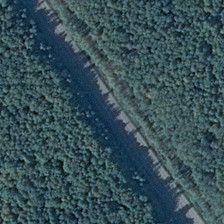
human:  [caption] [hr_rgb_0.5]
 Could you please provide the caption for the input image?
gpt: the vast area of the middle of a wide road .

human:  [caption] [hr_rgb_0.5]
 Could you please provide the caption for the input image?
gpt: the land is covered with green forests .

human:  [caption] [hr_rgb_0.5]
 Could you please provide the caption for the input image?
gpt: the vast area of the middle of a wide road .

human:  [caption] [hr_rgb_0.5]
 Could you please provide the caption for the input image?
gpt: the land is covered with green forests .

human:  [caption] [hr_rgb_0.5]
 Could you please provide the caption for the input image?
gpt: the land is covered with green forests .